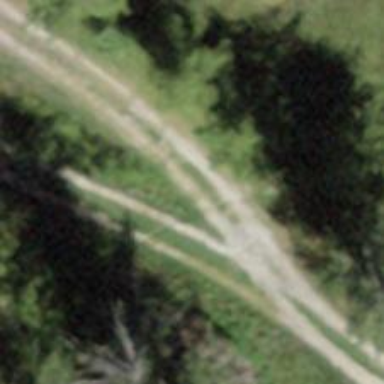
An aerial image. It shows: Gravel track with grade 1 tracktype.